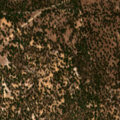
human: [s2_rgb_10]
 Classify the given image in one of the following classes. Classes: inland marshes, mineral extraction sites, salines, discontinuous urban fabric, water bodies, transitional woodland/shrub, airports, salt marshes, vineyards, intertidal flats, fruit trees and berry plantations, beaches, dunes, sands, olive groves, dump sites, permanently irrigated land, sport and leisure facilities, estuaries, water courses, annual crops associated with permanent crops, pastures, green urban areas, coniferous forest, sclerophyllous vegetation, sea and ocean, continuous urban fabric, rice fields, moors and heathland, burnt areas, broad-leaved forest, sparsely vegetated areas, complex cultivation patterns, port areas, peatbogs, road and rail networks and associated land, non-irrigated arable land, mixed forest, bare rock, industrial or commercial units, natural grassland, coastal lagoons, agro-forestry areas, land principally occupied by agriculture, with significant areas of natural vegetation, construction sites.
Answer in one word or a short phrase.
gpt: agro-forestry areas, broad-leaved forest, coniferous forest, mixed forest